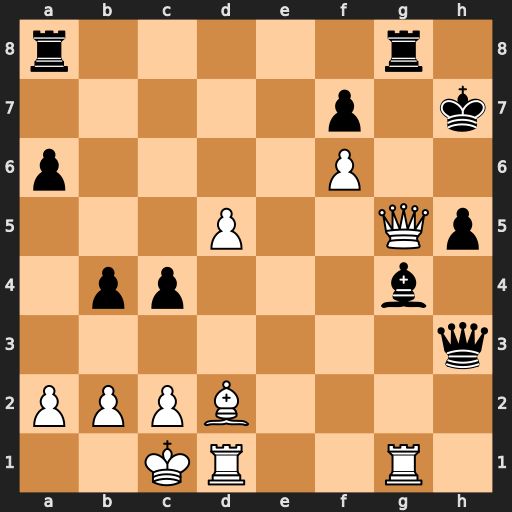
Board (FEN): r5r1/5p1k/p4P2/3P2Qp/1pp3b1/7q/PPPB4/2KR2R1
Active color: w
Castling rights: -
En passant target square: -
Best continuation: Qh6#